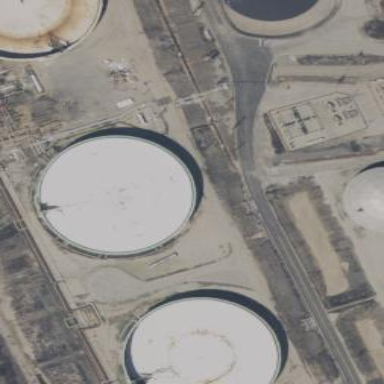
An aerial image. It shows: Storage tank building.